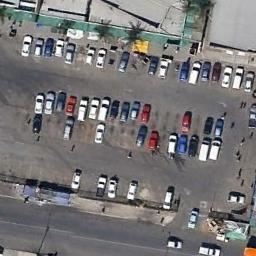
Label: parking_lot